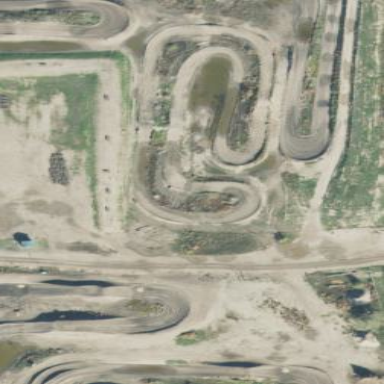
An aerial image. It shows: Dirt raceway for motor sports.